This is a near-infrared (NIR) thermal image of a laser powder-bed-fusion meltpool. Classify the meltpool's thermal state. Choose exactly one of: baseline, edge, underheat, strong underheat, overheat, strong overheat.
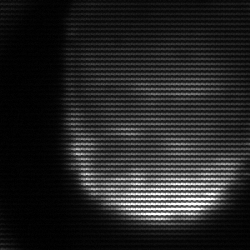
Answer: edge